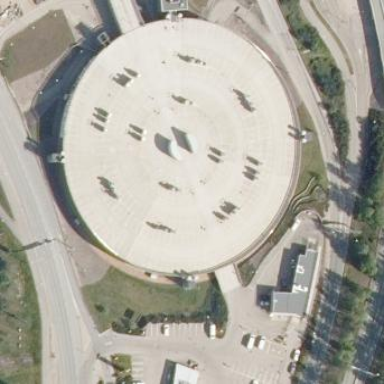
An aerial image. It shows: Multi-storey parking building with concrete surface.